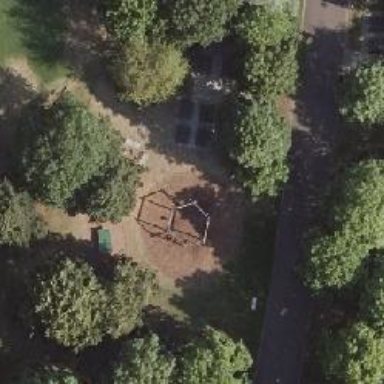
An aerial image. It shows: Playground area for leisure land.